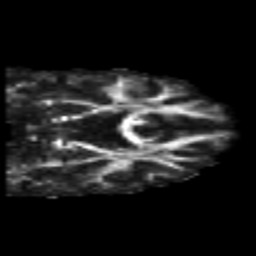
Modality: FA
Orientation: coronal
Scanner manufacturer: philips
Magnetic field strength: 3 T
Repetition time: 8.6 s
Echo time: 0.127 s